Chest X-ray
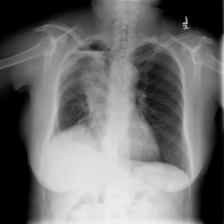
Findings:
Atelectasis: negative
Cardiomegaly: negative
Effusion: negative
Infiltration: negative
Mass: negative
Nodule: negative
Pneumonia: negative
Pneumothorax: positive
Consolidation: negative
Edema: negative
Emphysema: negative
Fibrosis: negative
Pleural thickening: negative
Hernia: negative